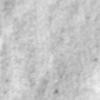
Label: no_change